Field crop: tomato
Growth stage: 2
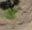
Species: solanum